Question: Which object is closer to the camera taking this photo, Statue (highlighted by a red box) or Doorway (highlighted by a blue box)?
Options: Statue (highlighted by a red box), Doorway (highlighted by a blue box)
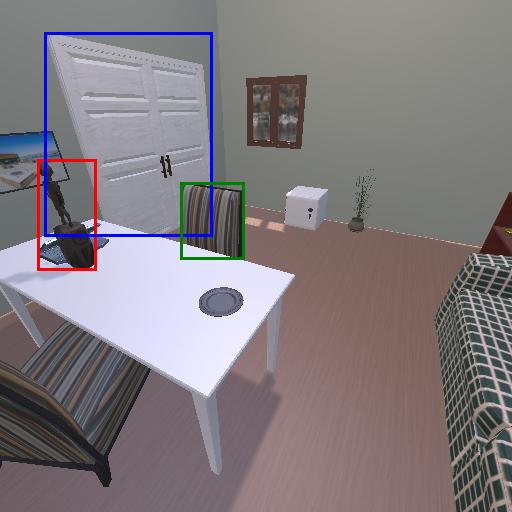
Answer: Statue (highlighted by a red box)